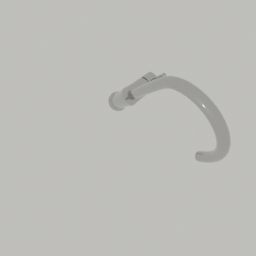
Label: appliances